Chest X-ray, PA view. Patient: 41 years old, sex M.
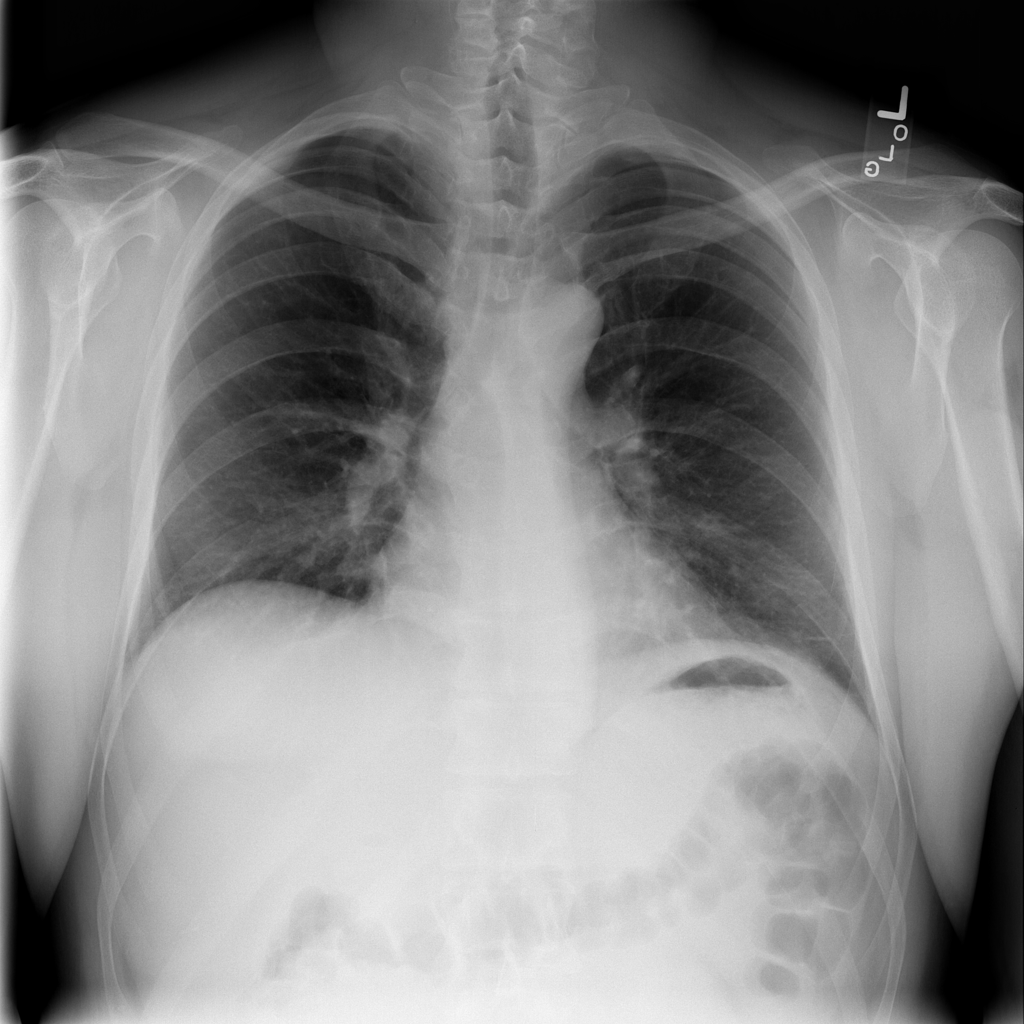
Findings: Atelectasis